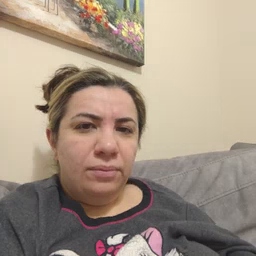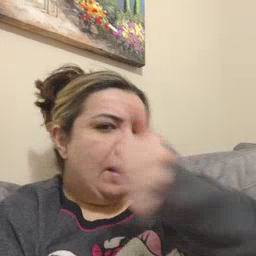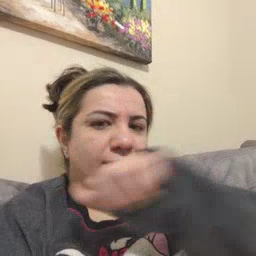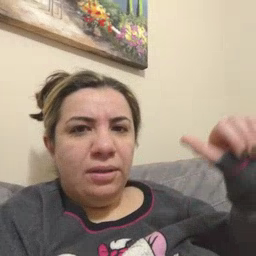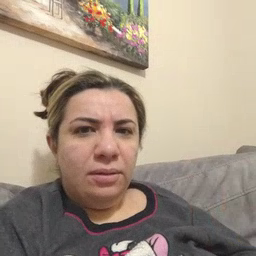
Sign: any